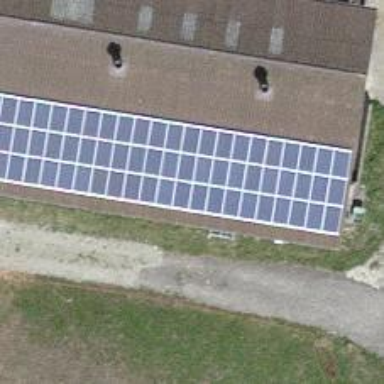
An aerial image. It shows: Solar photovoltaic panel generator.